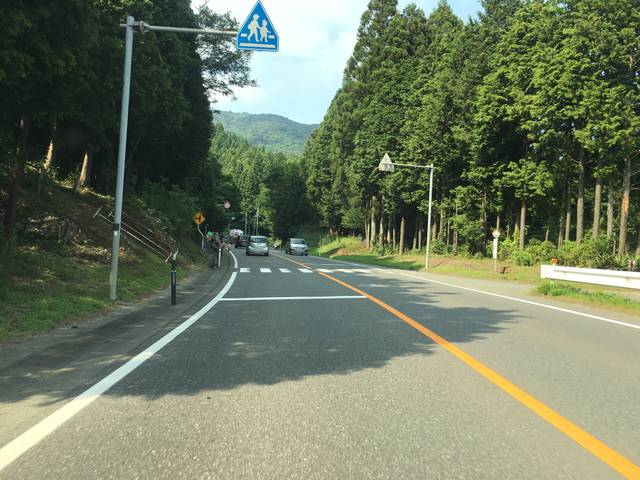
Region: Japan
Coordinates: 37.079, 140.799